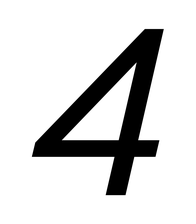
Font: InstrumentSans-Italic_Italic